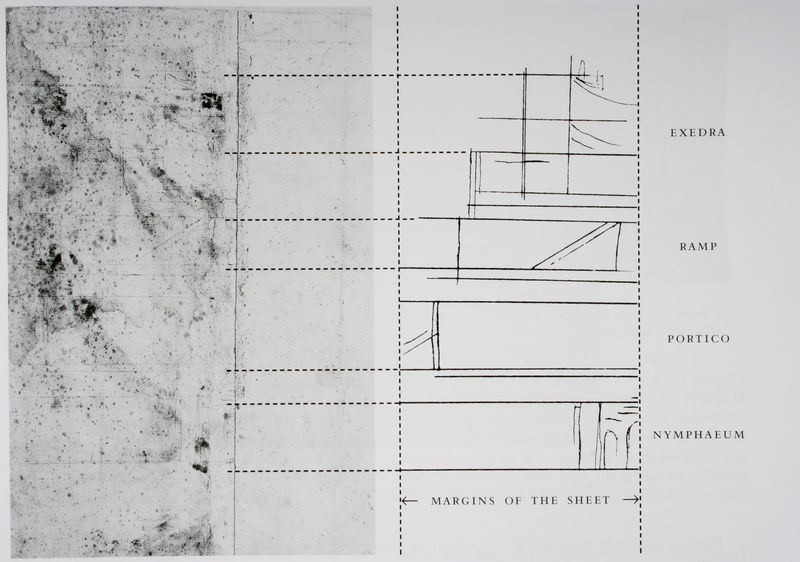
Titel: Skizze für die Rekonstruktion des Heiligtums der Fortuna, Palestrina
Künstler: Pietro da Cortona
Standort: Berlin
Institution: Kupferstichkabinett
Schlagwörter: schatten, weiß, grau, profil, raum, schwarz, skizze, zeichnung, gebäude, architektur, blatt, bühne, england, garten, schrift, papier, studie, mauer, linien, detail, trennung, striche, arena, rechtecke, punkte, höhe, rechteck, münchen, linie, illustration, scharz, text, tupfen, beschriftung, bleistift, räume, entwurf, schimmel, rom, senkrecht, flecken, quadrate, antik, konstruktion, plan, horizontal, waagerecht, achsen, porticus, rampe, forschung, stockwerke, pfeil, abdruck, geometrie, ränder, englisch, pfeile, raster, beschreibung, sinn, idee, säulengang, grundriss, aufriss, teil, horizontale, archäologie, strichel, beschriftet, lateinisch, portico, maß, da cortona, pietro da cortona, einteilung, gestrichelt, amphitheater, kolosseum, abteilungen, exedra, nässe, vertikal, bauaufnahme, strichlinien, mathe, schnittpunkte, logik, trennlinien, abteile, ebglisch, kreuxe, nymphaeum, ramp, strichellinien, porico, nymphaneum